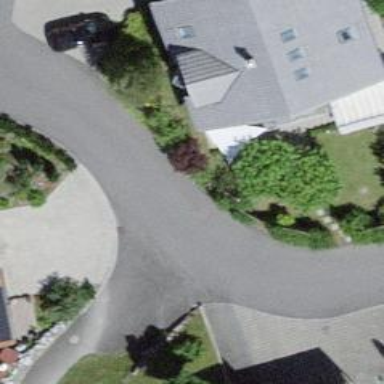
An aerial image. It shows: Simple and straightforward house.